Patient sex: M
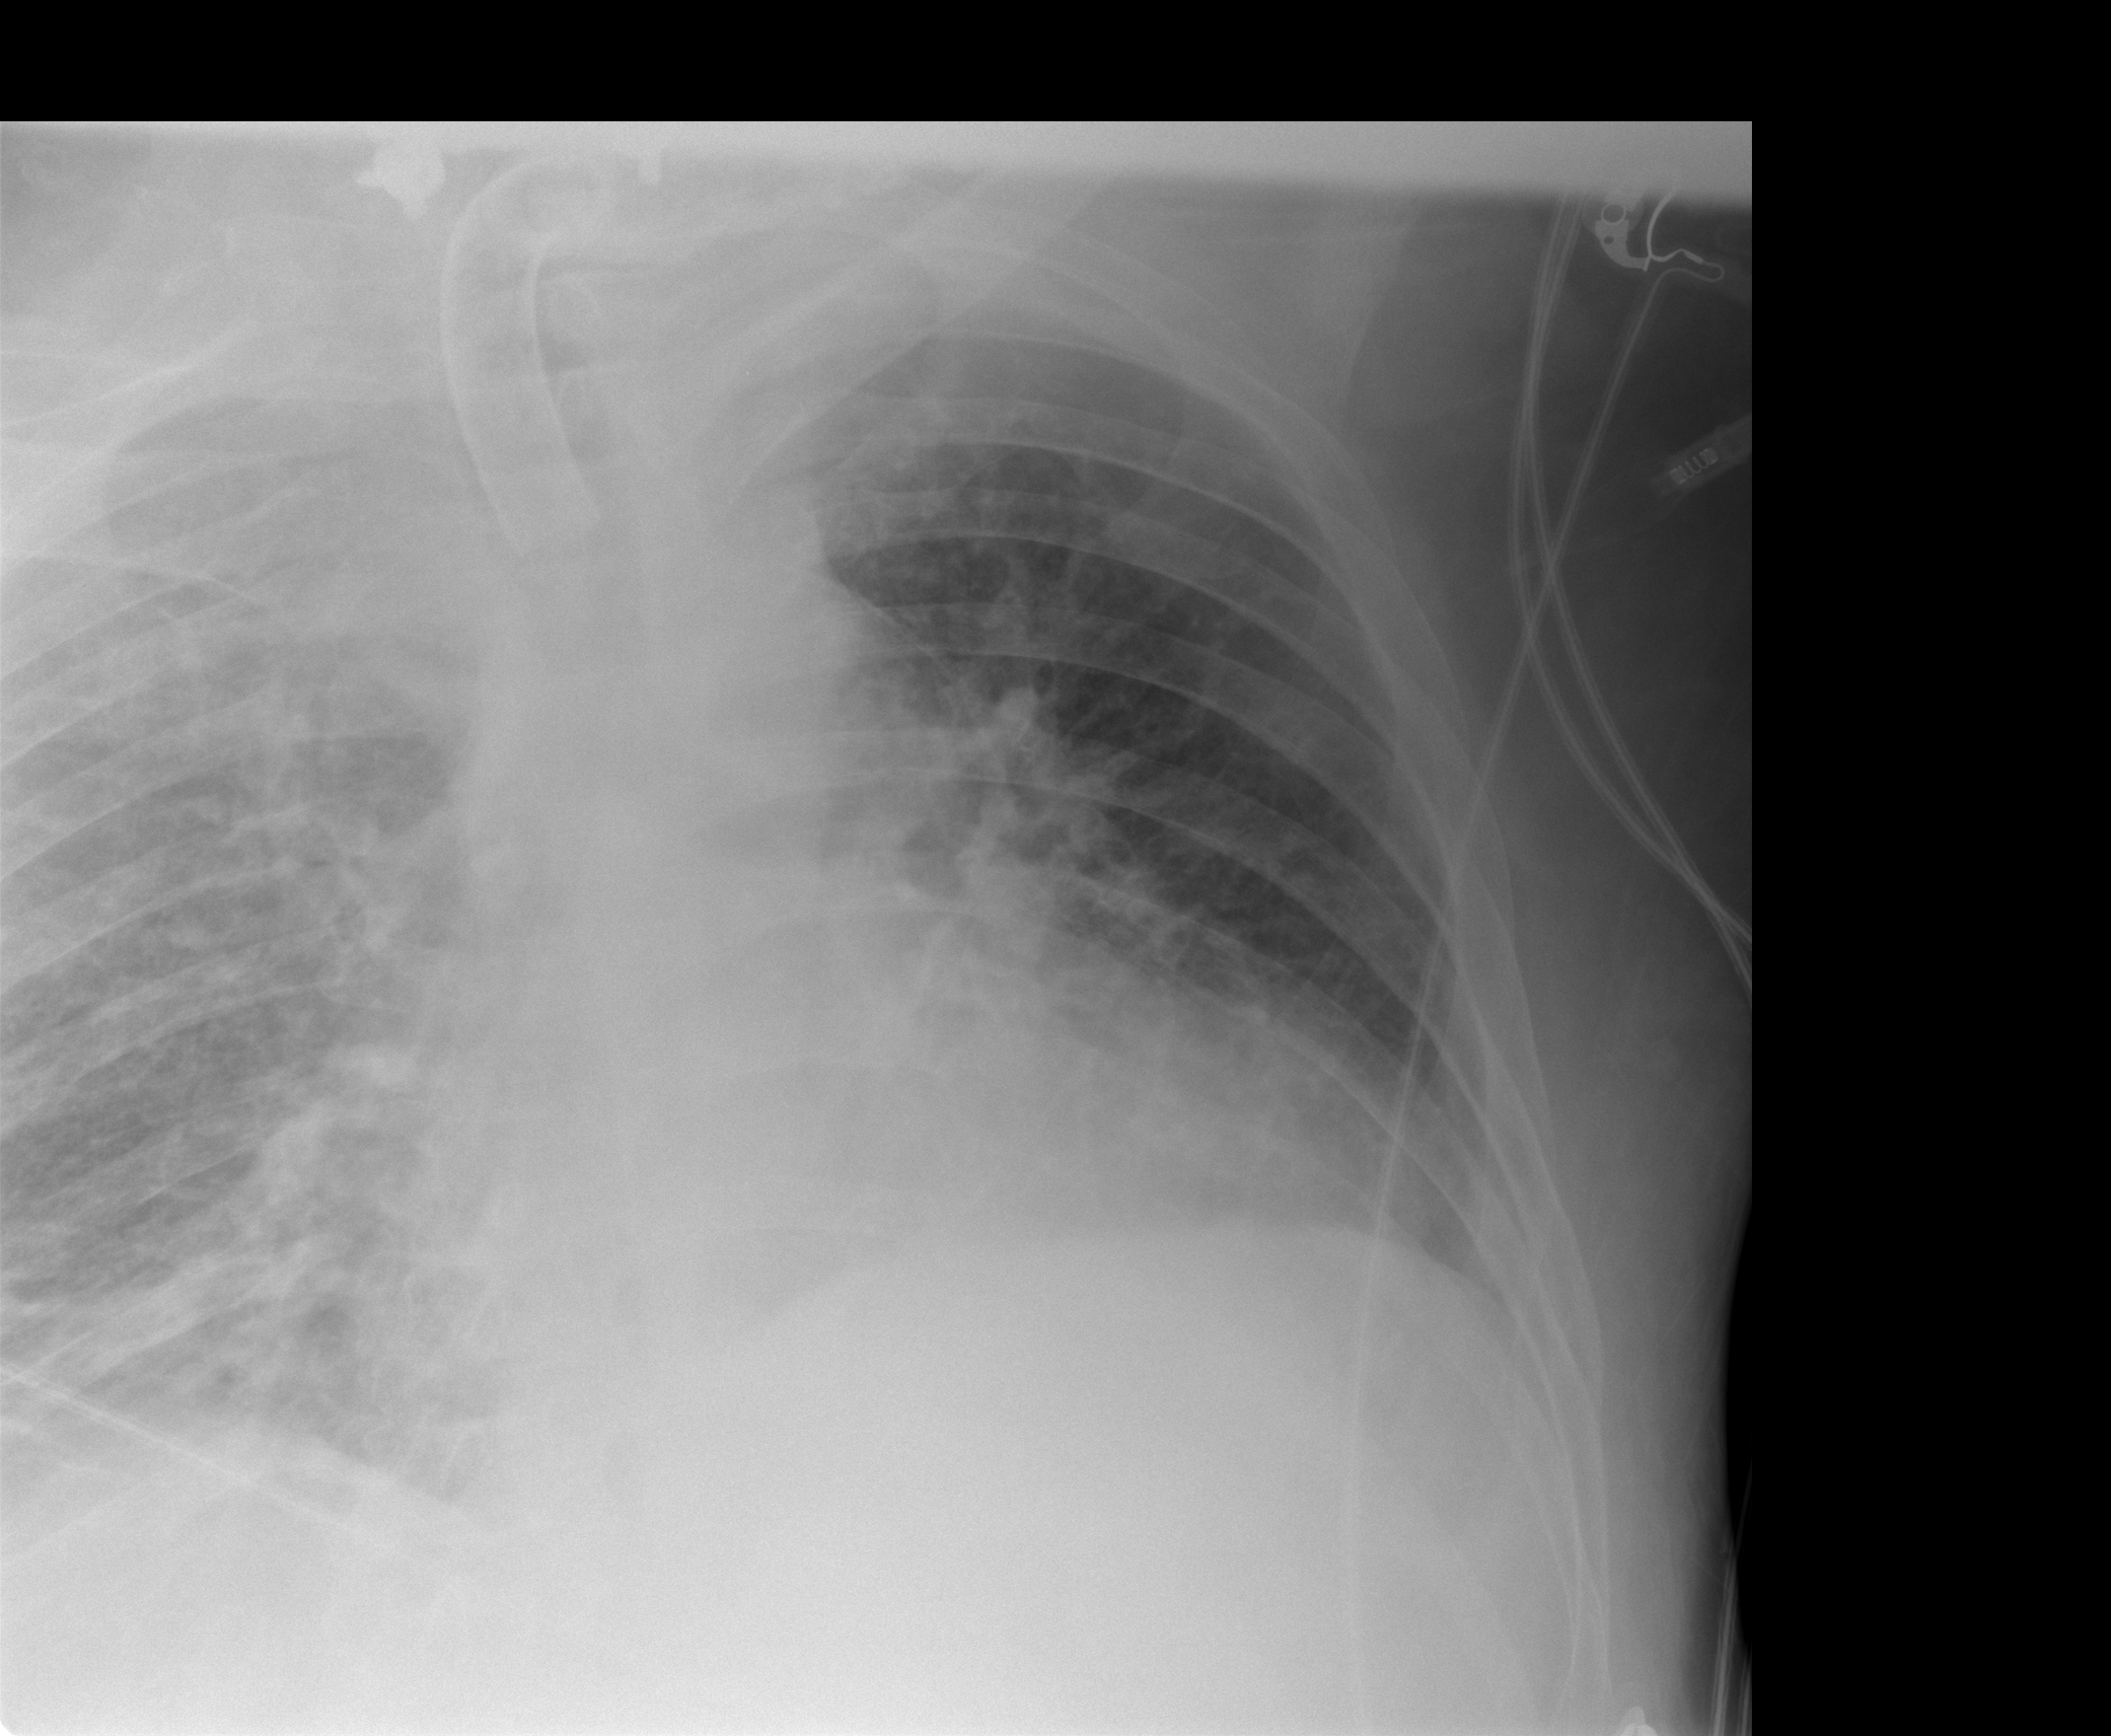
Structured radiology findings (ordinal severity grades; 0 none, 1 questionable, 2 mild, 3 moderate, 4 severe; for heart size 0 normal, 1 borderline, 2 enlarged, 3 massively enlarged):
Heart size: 0
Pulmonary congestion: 3
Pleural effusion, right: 0
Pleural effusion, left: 0
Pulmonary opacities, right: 0
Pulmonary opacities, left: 0
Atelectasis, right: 0
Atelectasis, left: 0